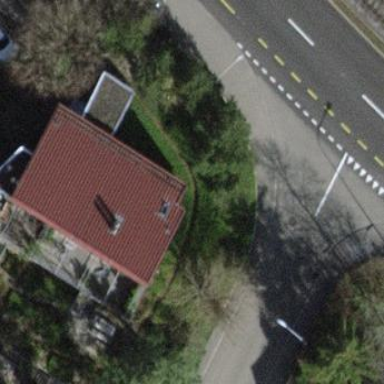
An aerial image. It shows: Part of building with shed-shaped roof.